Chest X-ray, AP view. Patient: 26 years old, sex M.
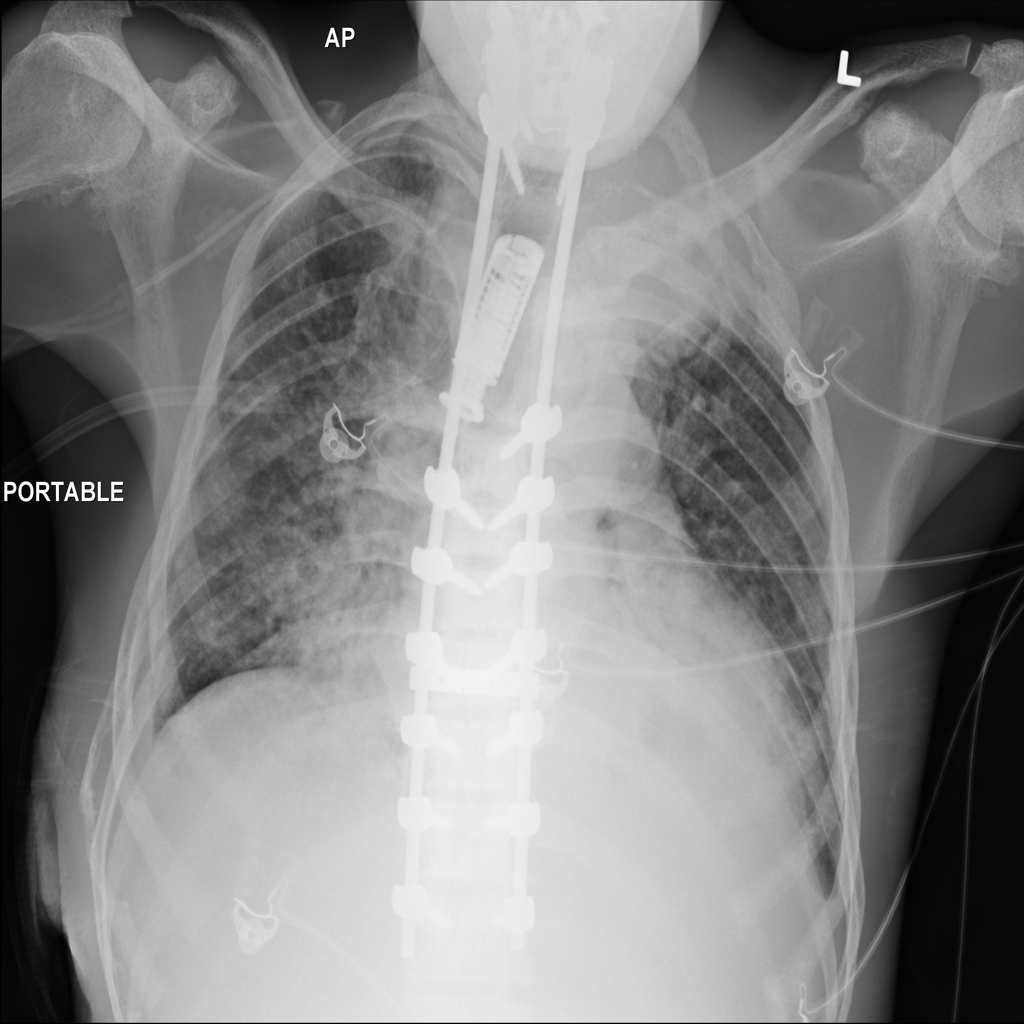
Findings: Infiltration, Pneumonia